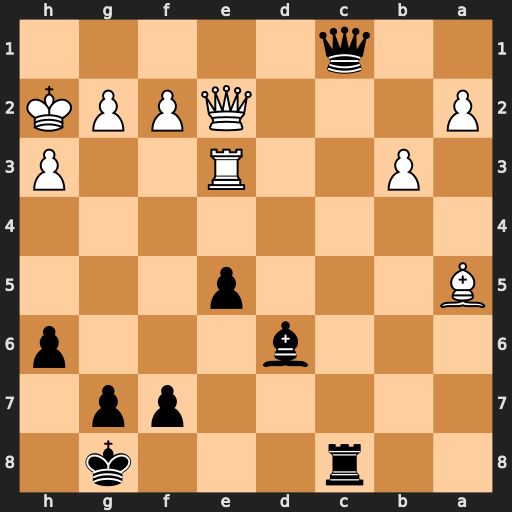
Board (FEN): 2r3k1/5pp1/3b3p/B3p3/8/1P2R2P/P3QPPK/2q5
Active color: b
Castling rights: -
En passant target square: -
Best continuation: e4+ g3 Rc2 Qe1 Qb2